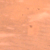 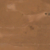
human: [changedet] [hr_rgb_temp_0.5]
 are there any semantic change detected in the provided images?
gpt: There is no change to mention.